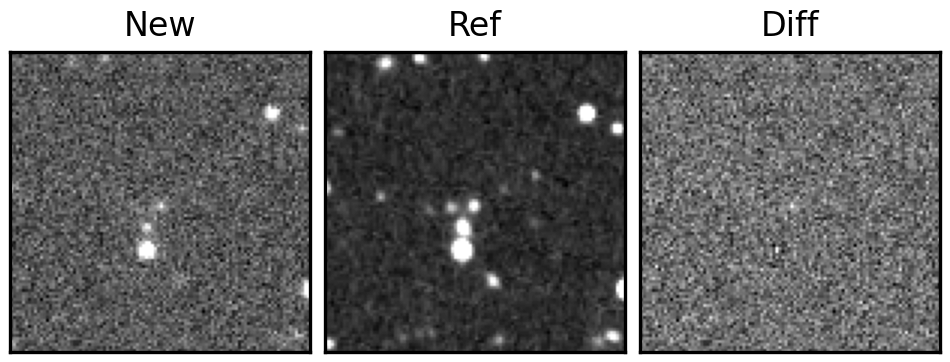
Label: real